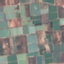
Land use / land cover class: PermanentCrop